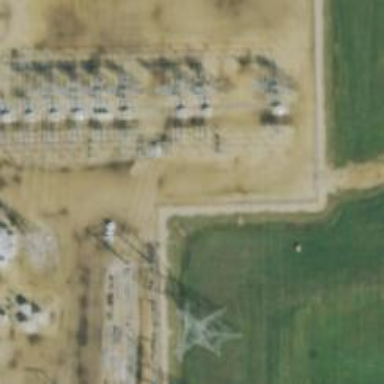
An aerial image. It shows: Switch used for power control.